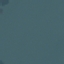
Land use / land cover: SeaLake